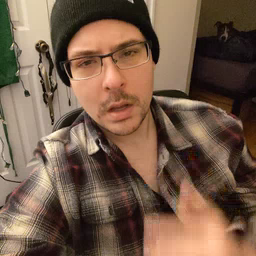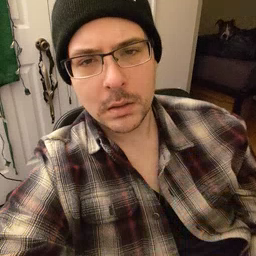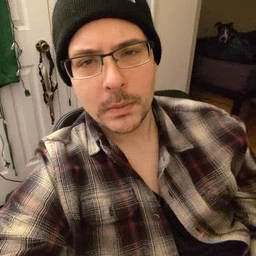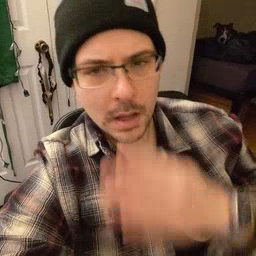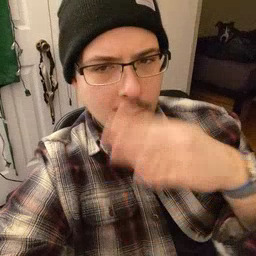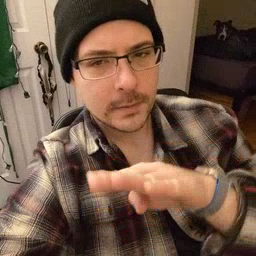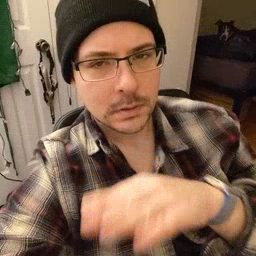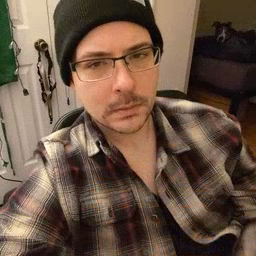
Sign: elephant